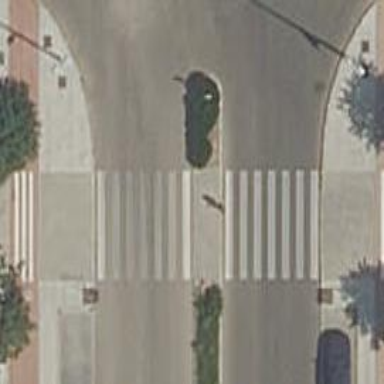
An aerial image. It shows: Zebra crossing on footway.